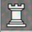
Piece: wR